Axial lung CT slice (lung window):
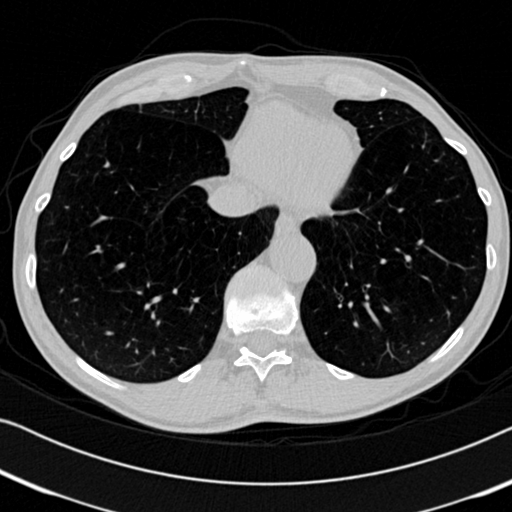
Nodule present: no